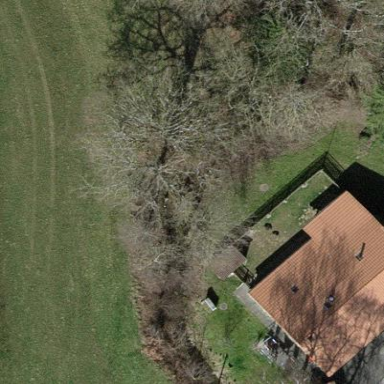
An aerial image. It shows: Simple house.